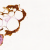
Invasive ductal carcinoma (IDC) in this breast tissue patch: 0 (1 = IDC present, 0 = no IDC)